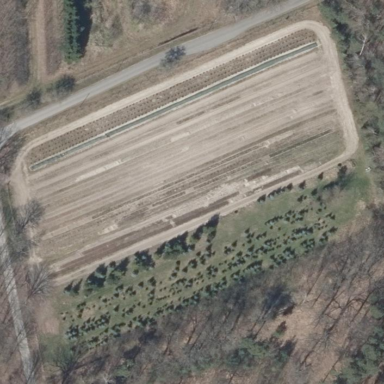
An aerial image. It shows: Plant nursery area.